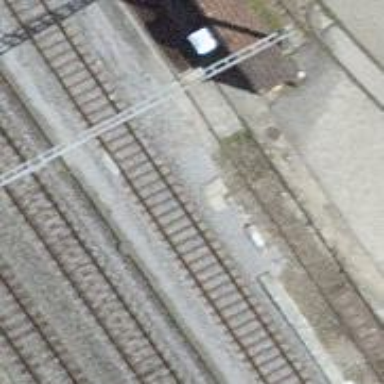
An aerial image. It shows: Abandoned railway spur with one track.